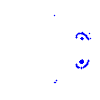
Particle: electron